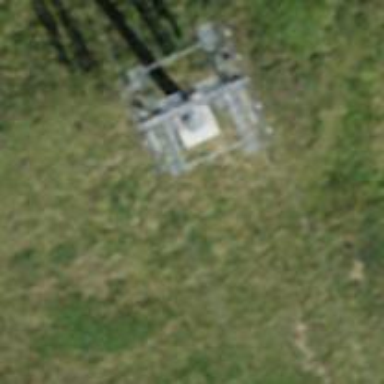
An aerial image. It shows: Pylon for aerialway.